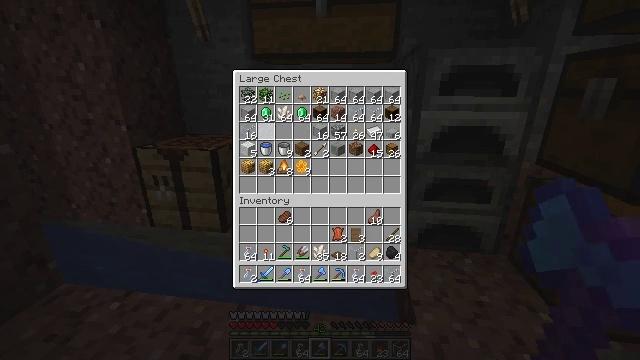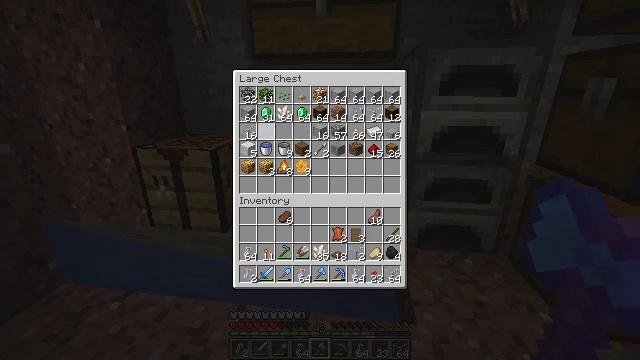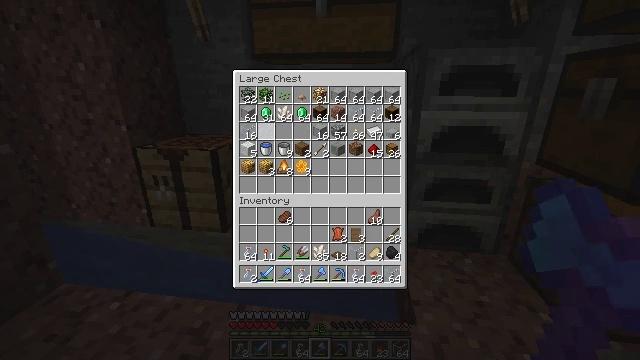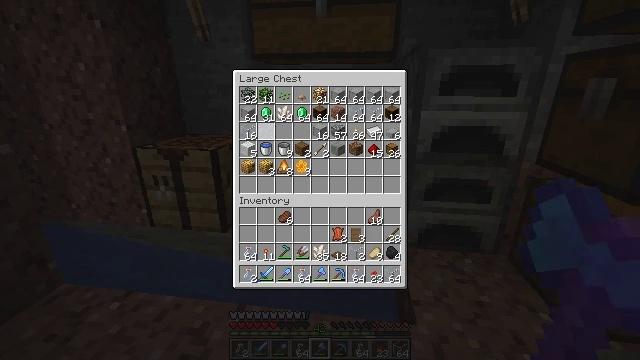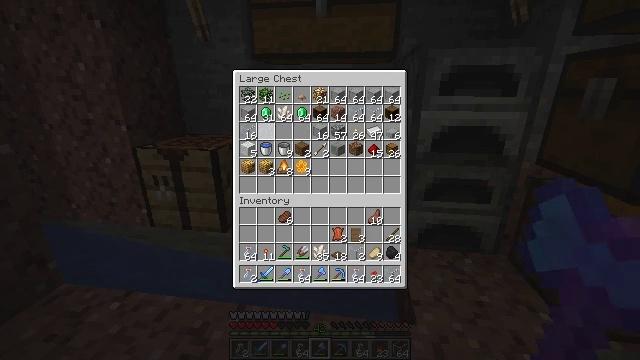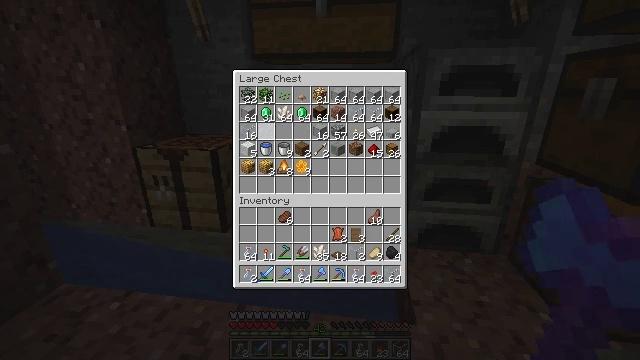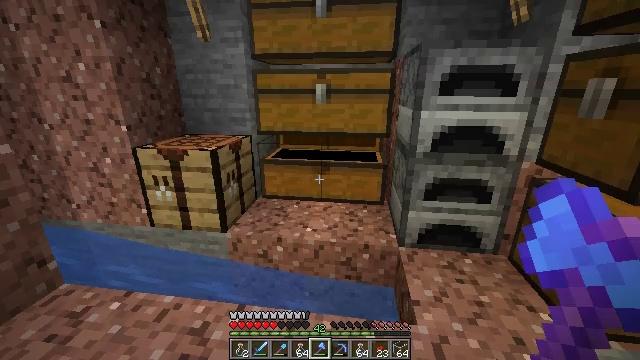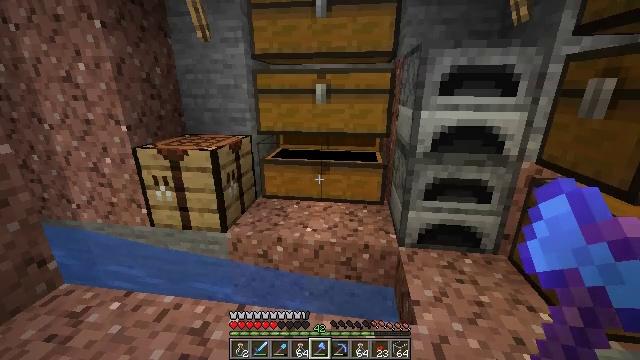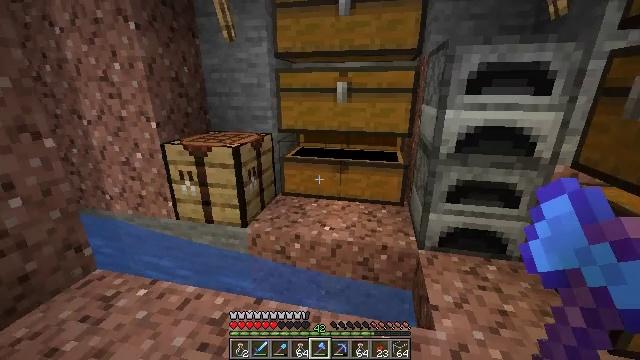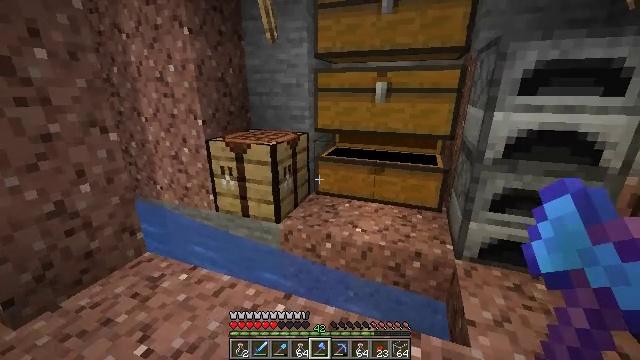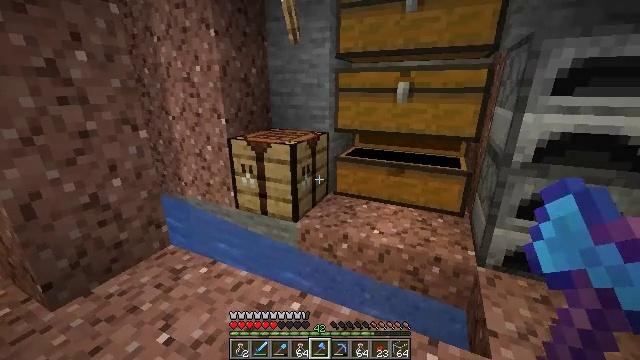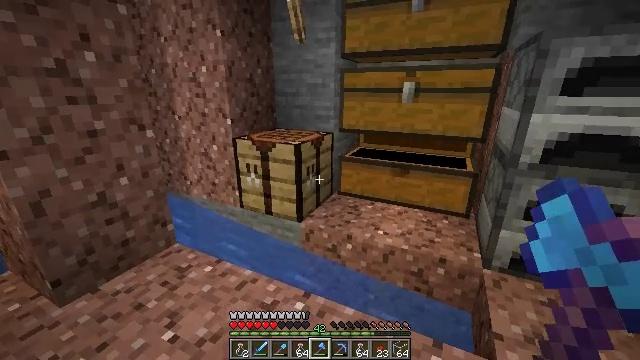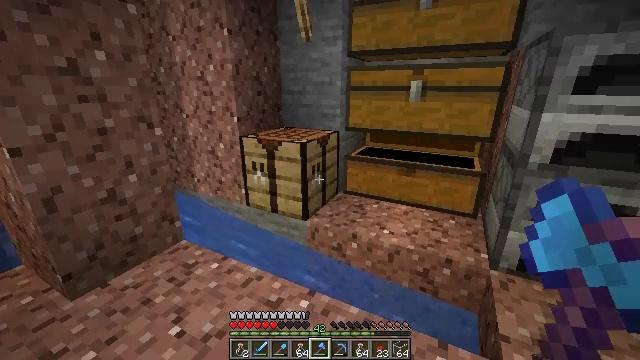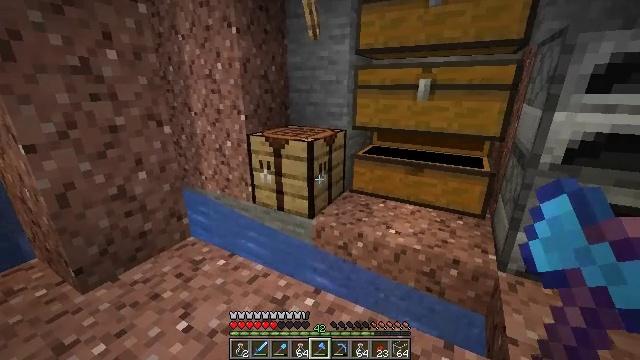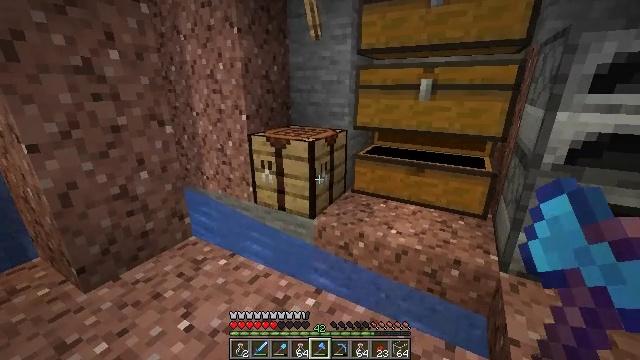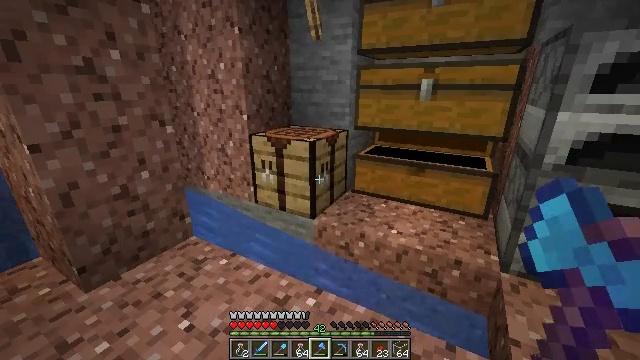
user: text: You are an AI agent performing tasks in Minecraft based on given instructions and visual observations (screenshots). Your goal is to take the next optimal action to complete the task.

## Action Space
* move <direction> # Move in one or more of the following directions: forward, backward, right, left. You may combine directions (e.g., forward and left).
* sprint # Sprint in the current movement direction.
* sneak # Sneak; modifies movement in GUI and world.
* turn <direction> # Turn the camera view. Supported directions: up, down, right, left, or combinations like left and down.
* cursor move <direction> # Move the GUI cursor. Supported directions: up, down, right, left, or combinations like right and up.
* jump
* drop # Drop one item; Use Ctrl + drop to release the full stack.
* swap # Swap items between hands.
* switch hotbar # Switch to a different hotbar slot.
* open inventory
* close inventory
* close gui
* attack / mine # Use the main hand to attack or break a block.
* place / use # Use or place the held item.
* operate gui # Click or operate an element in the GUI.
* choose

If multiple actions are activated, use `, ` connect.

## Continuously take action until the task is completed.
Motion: motion action
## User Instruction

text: Craft a glass bottle.
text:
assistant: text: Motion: no_op
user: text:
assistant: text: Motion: no_op
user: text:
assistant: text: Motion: no_op
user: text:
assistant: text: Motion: no_op
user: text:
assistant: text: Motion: no_op
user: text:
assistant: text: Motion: no_op
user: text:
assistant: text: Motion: close gui
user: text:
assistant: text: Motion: turn left
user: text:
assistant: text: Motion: turn left
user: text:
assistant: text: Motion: turn left
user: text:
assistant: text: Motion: turn left
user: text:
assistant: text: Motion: turn left
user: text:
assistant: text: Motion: turn left
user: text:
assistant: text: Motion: no_op
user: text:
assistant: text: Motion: use / place
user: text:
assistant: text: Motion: use / place
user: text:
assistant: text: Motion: use / place
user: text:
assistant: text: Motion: use / place
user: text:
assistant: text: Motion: no_op
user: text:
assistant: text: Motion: open gui
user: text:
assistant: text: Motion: no_op
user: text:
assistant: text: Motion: no_op
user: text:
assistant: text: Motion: no_op
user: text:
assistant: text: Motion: no_op
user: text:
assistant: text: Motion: no_op
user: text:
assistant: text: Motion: cursor move left and up
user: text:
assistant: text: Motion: cursor move left and up
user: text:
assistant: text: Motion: cursor move left
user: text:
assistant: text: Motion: cursor move left
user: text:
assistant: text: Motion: cursor move left